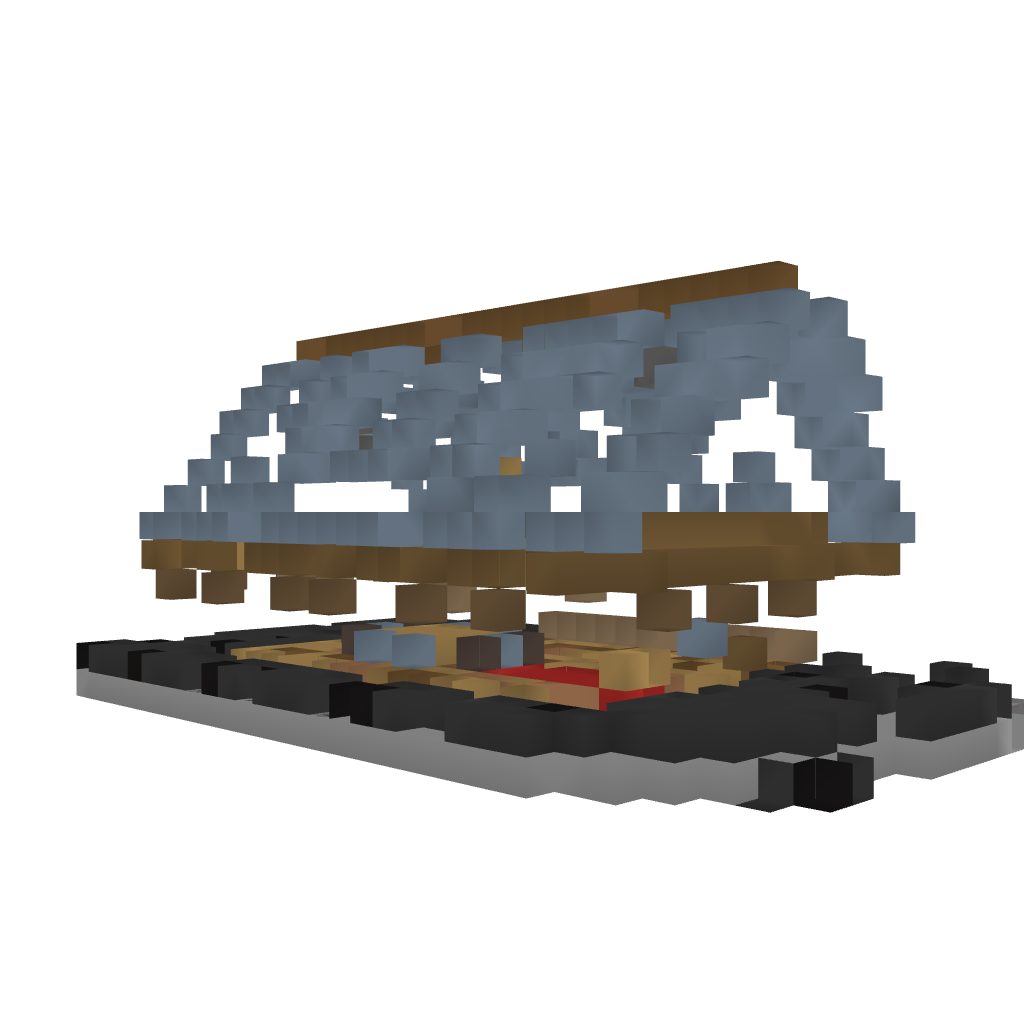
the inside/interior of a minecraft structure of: rustic home